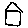
Label: house